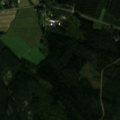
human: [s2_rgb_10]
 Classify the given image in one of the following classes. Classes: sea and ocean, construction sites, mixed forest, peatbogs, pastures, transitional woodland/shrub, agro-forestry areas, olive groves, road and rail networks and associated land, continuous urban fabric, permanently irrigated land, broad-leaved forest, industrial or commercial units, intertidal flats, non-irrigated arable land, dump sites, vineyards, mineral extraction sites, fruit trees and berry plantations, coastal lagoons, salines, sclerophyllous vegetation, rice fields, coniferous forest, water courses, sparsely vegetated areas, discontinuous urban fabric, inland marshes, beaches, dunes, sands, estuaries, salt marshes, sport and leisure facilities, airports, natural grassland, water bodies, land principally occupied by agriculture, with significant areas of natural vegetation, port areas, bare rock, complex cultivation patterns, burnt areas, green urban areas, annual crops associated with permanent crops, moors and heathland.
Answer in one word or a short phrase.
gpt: land principally occupied by agriculture, with significant areas of natural vegetation, coniferous forest, mixed forest, transitional woodland/shrub